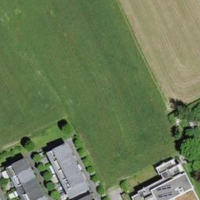
EUNIS habitat code: 52
Species observed at this site:
Allium ursinum